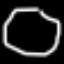
Label: octagon